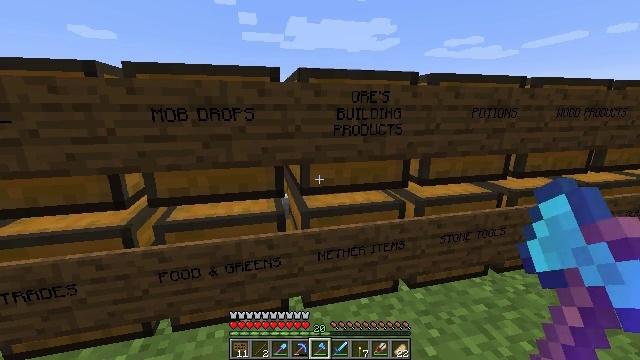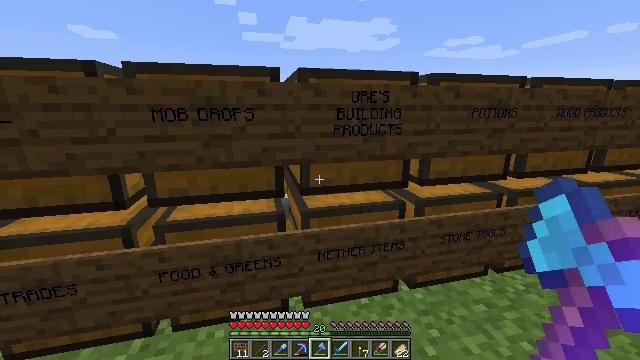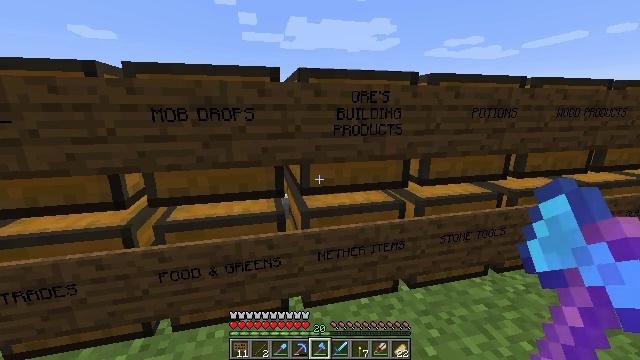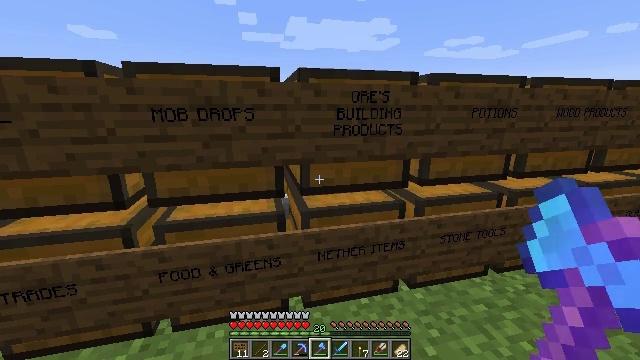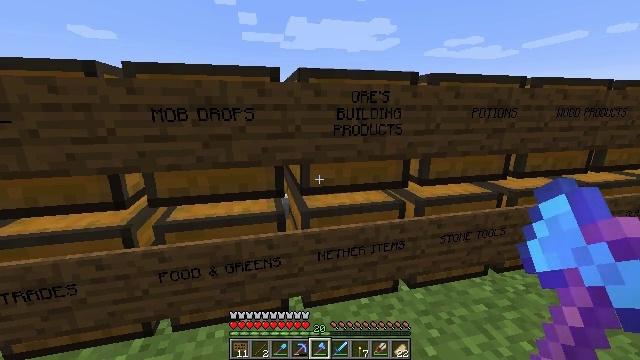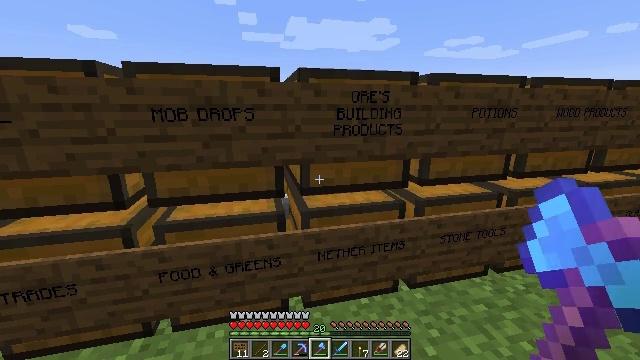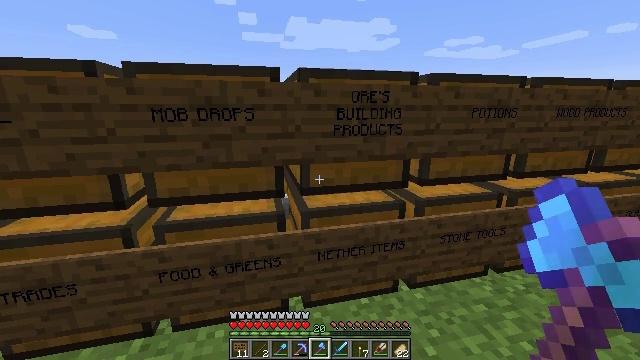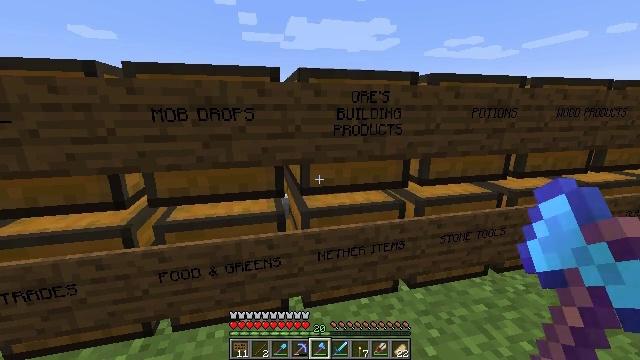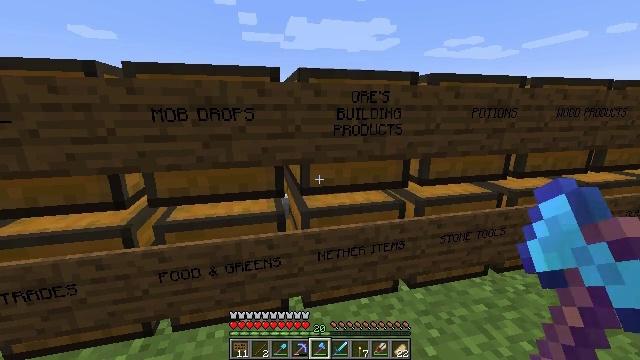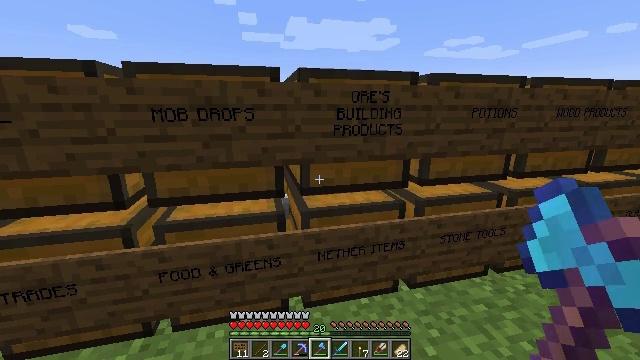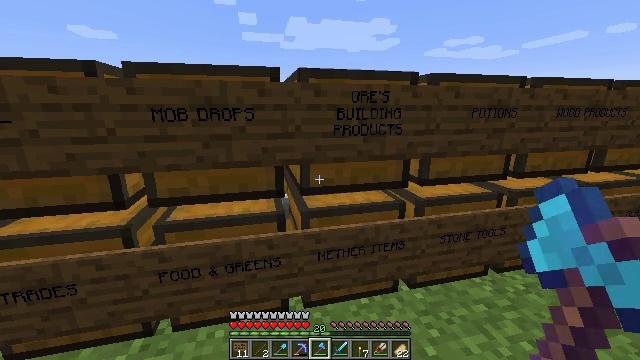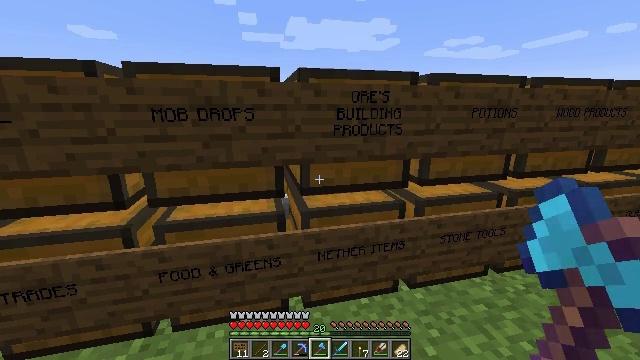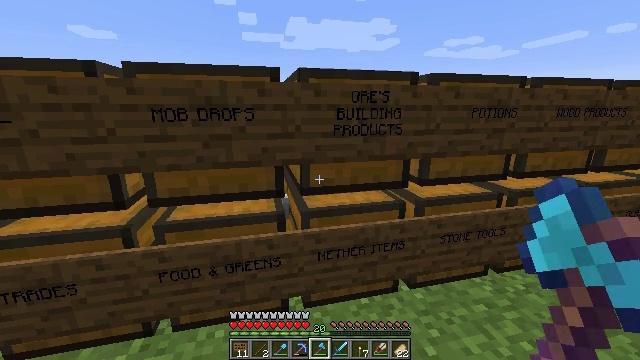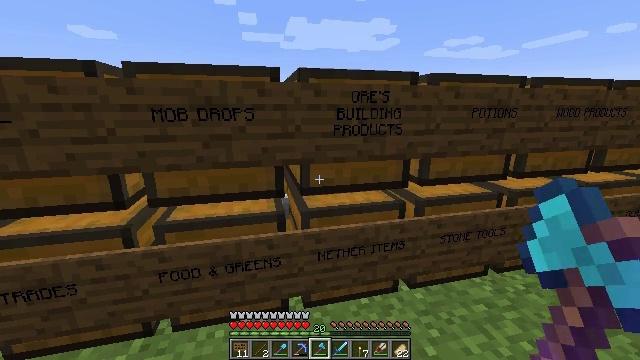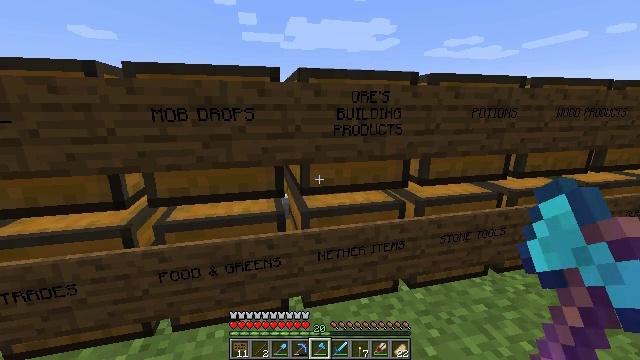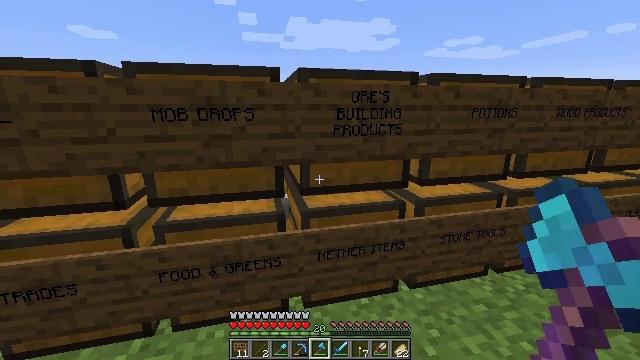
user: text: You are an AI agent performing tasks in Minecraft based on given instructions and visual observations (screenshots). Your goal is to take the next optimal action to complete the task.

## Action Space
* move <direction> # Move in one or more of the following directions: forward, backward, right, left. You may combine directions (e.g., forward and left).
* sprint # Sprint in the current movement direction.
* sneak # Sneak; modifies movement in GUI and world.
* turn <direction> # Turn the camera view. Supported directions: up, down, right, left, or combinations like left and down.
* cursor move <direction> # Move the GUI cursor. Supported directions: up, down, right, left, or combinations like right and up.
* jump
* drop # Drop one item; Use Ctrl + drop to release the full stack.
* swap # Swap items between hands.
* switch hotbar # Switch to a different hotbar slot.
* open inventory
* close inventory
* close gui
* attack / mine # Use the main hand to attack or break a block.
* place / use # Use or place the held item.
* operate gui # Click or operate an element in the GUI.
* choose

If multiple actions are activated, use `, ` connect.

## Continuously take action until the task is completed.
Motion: motion action
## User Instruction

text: Retrieve the torch.
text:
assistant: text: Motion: no_op
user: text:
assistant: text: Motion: no_op
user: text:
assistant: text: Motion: no_op
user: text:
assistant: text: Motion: no_op
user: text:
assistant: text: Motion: no_op
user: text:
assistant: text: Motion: no_op
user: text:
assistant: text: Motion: no_op
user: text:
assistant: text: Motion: no_op
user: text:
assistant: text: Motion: no_op
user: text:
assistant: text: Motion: no_op
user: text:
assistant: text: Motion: no_op
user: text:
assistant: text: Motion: no_op
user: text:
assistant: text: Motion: no_op
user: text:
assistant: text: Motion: no_op
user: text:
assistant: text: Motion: no_op
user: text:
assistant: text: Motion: no_op
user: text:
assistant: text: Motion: no_op
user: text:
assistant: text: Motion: no_op
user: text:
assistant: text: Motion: no_op
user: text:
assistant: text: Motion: no_op
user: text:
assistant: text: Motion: no_op
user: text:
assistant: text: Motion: no_op
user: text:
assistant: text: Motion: no_op
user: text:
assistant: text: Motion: no_op
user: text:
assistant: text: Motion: no_op
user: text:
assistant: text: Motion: no_op
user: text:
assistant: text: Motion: no_op
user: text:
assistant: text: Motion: no_op
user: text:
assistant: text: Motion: no_op
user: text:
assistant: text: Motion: no_op